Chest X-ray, PA view. Patient: 50 years old, sex M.
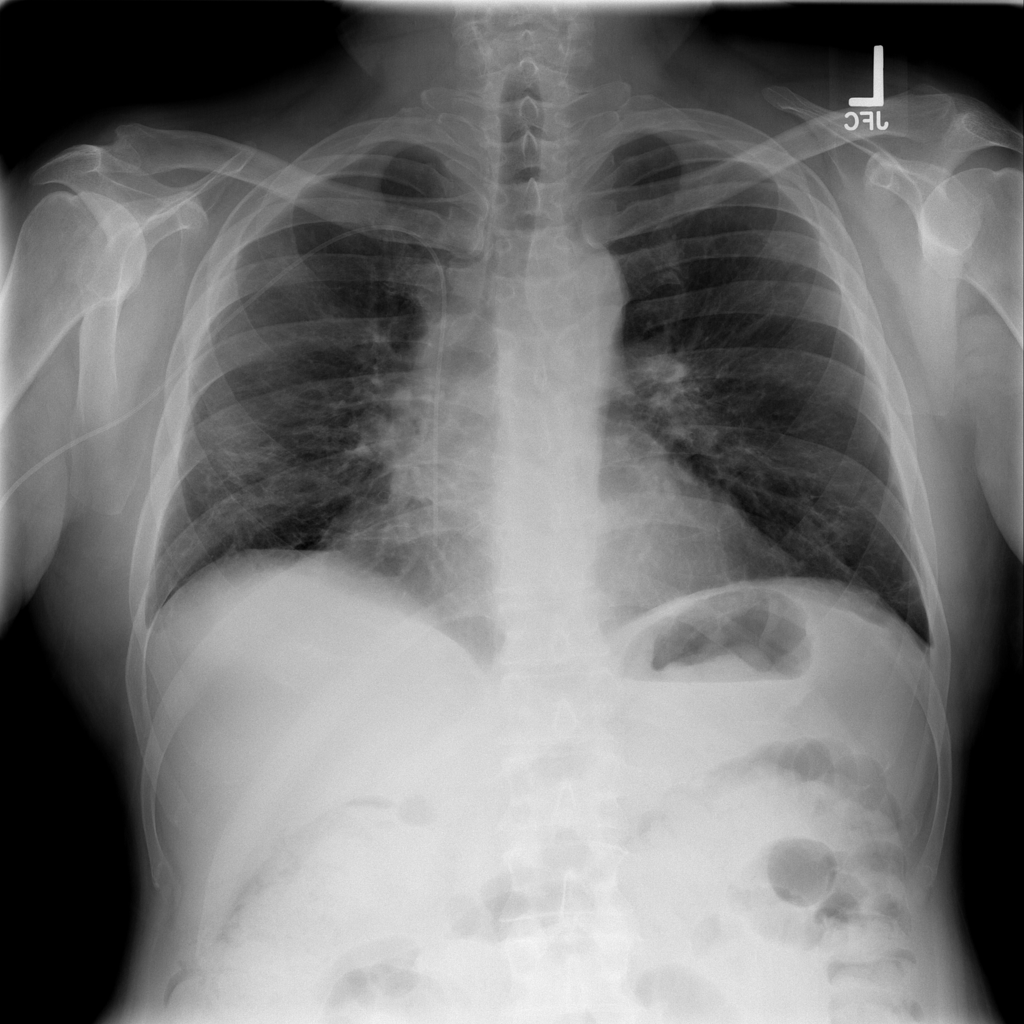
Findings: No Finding